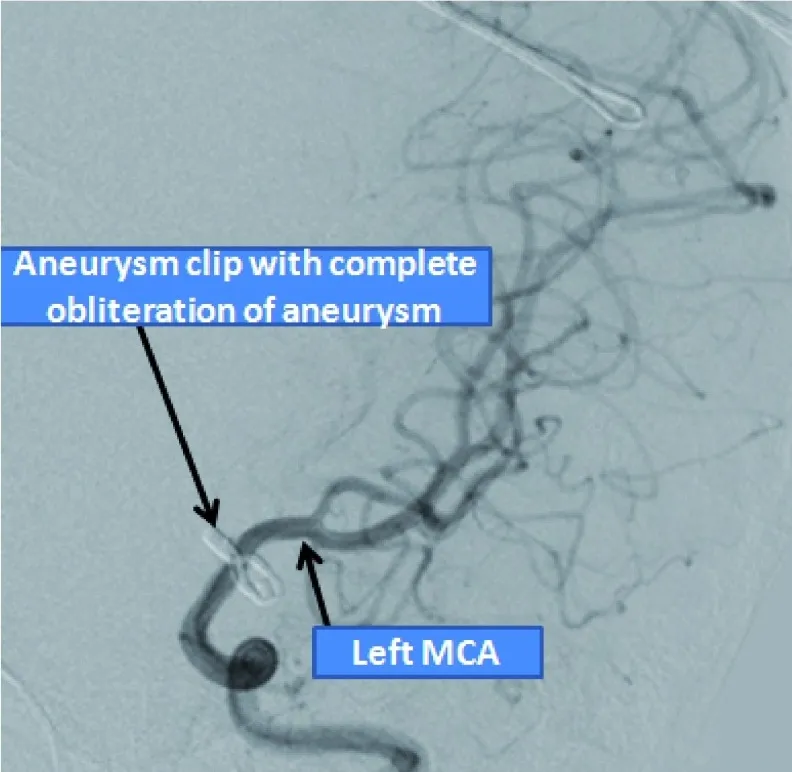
Post-operative angiography showing complete obliteration of the blind aneurysm.
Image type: radiology (ct)